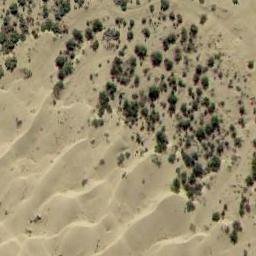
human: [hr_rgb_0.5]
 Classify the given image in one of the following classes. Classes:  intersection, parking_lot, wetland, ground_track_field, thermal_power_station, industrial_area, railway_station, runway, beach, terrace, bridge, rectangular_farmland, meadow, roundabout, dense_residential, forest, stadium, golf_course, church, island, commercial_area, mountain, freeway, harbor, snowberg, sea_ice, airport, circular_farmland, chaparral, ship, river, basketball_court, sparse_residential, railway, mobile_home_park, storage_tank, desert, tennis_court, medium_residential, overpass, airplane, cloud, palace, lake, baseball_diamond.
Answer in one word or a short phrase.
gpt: chaparral